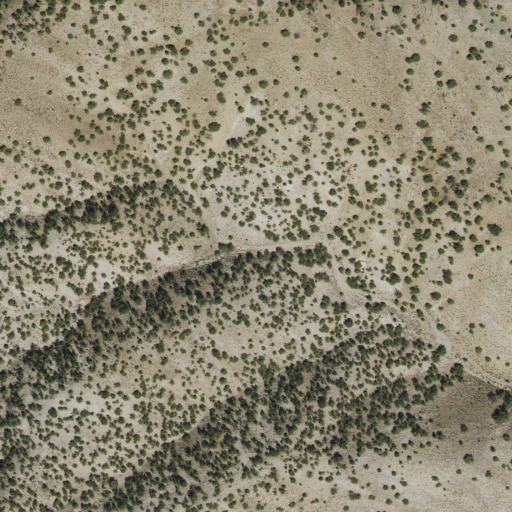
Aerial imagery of mountains in Utah named Star Range containing shrub and evergreen forest